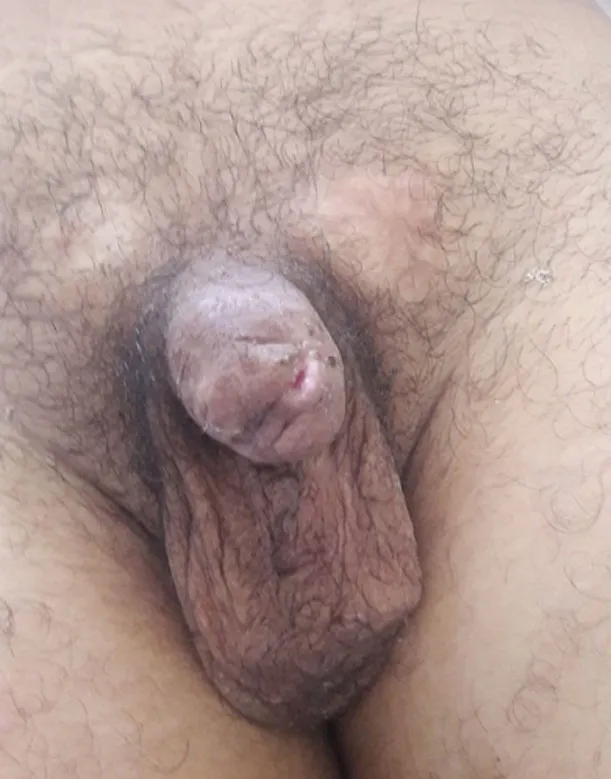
the result after a year of follow-up.
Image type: medical_photograph (other_medical_photograph)